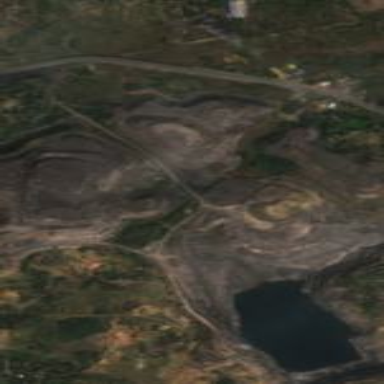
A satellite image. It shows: Quarry area.